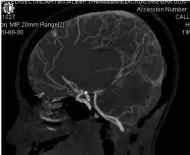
The left para-median cerebellar hemisphere. Right frontal vascular malformation of 6 mm diameter with a feeding vessel from the distal portion of the anterior cerebral artery.
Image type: radiology (mri)